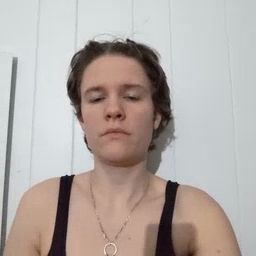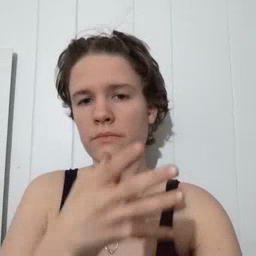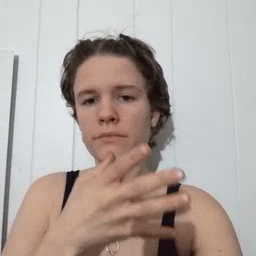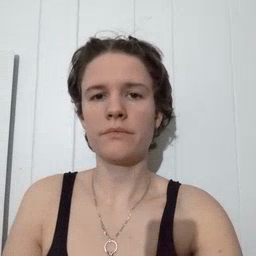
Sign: mom